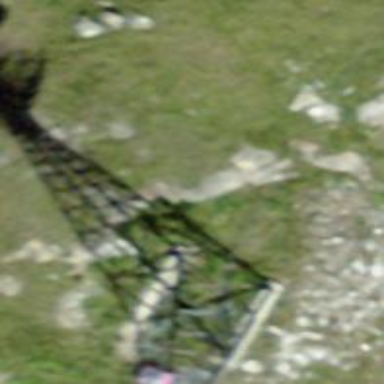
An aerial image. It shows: Pylon used for aerialway.